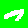
Digit: 7